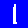
Digit: 1